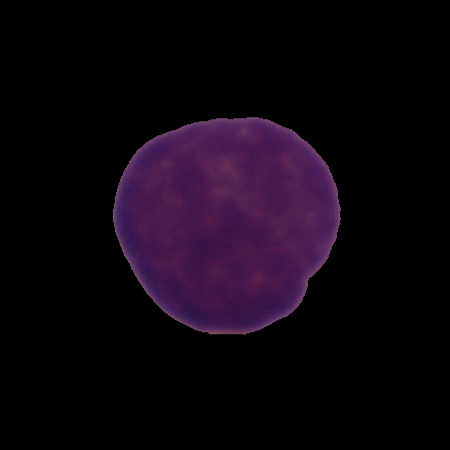
Label: cancer